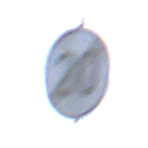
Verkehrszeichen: EndeGeschwindigkeit20
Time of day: SunriseSunset
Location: Outdoor (Nature)
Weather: PartlyCloudy
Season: NotSpecified
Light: Natural